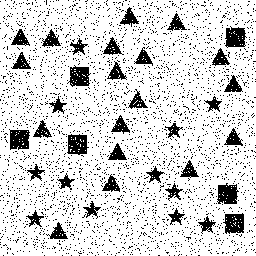
Squares: 6
Triangles: 18
Stars: 12
Total shapes: 36